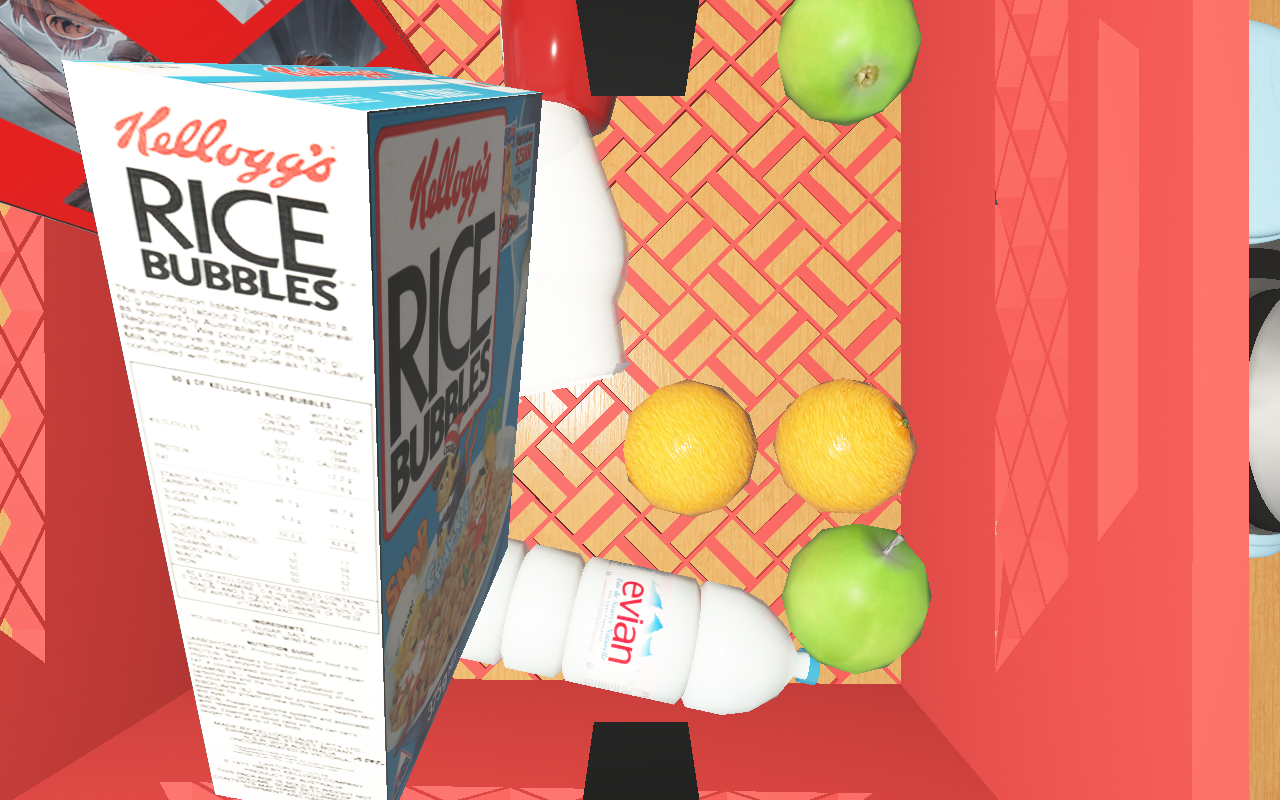
Objects in the scene:
water bottle
apple
orange
orange
wineglass
jam jar
cereal box
biscuit box